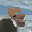
Label: 8